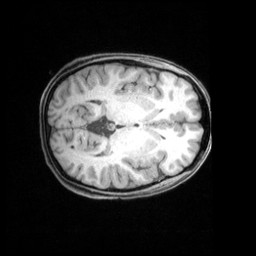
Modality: T1w
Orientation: axial
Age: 29
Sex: female
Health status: healthy